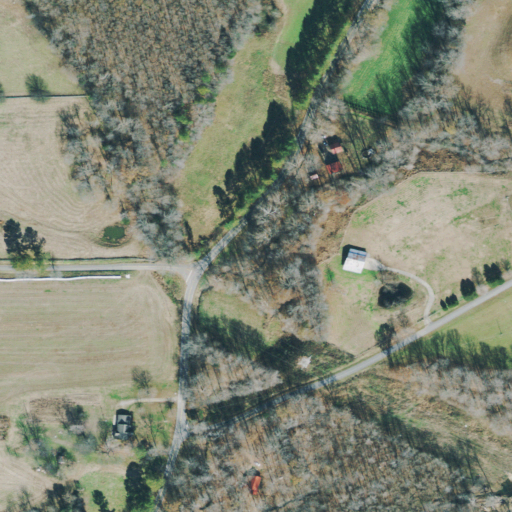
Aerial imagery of valley in Tennessee named Ples Euqua Hollow containing deciduous forest, pasture, open development, cultivated crops, low intensity development, mixed forest, grassland, and herbaceous wetlands